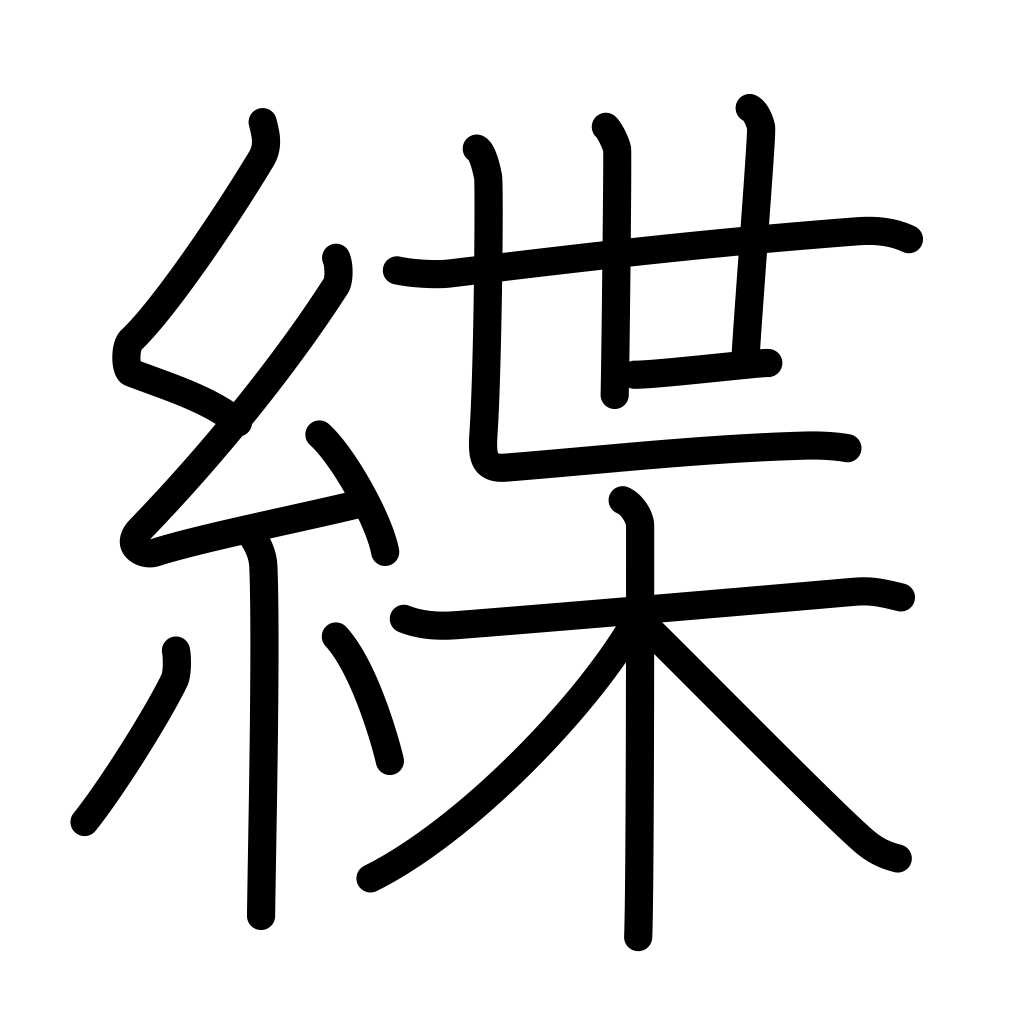
Meaning: leash